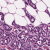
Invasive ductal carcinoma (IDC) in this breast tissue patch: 1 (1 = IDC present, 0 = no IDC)